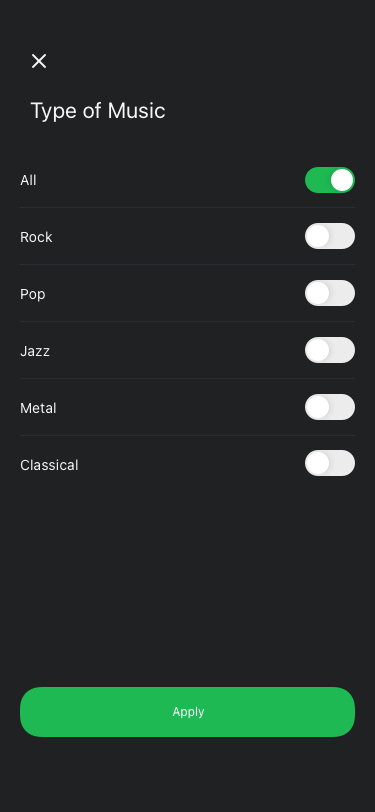
Text in this UI design:
Classical
Metal
Jazz
Pop
Rock
All
Type of Music